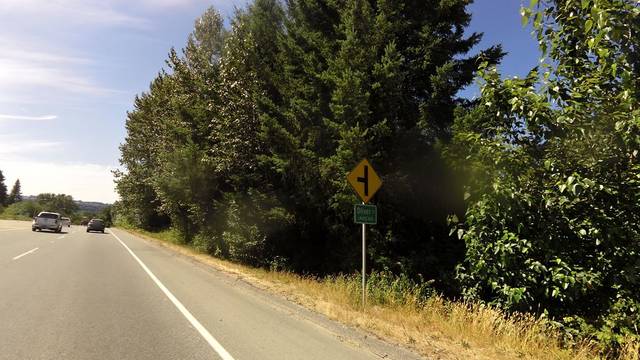
Region: Canada
Coordinates: 49.133, -122.339